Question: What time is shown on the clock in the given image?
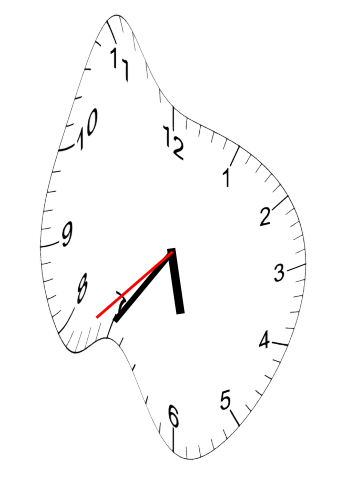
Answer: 05:35:38